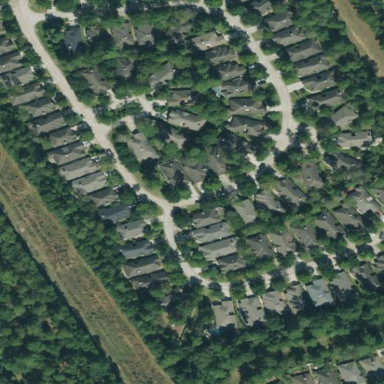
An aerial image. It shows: Residential neighbourhood.